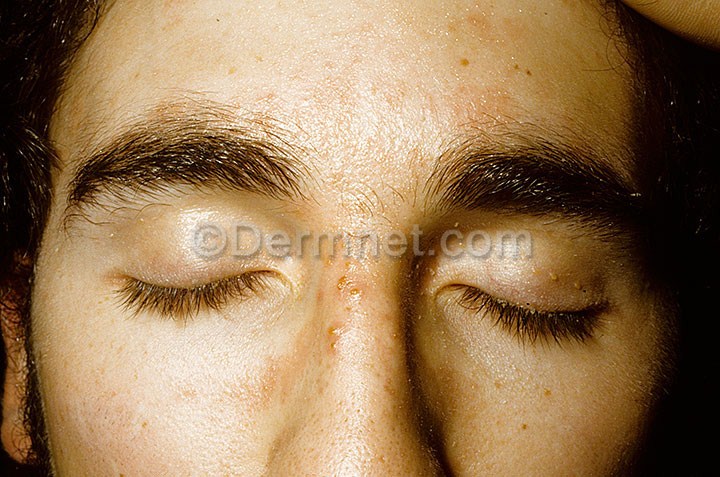
Disease: Eczema Photos